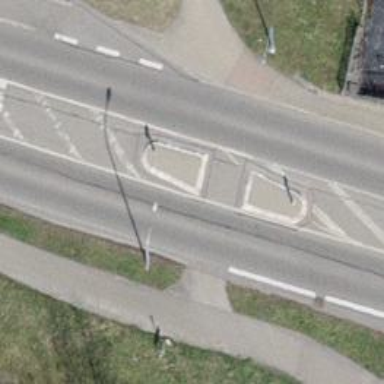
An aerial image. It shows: Unmarked road crossing.